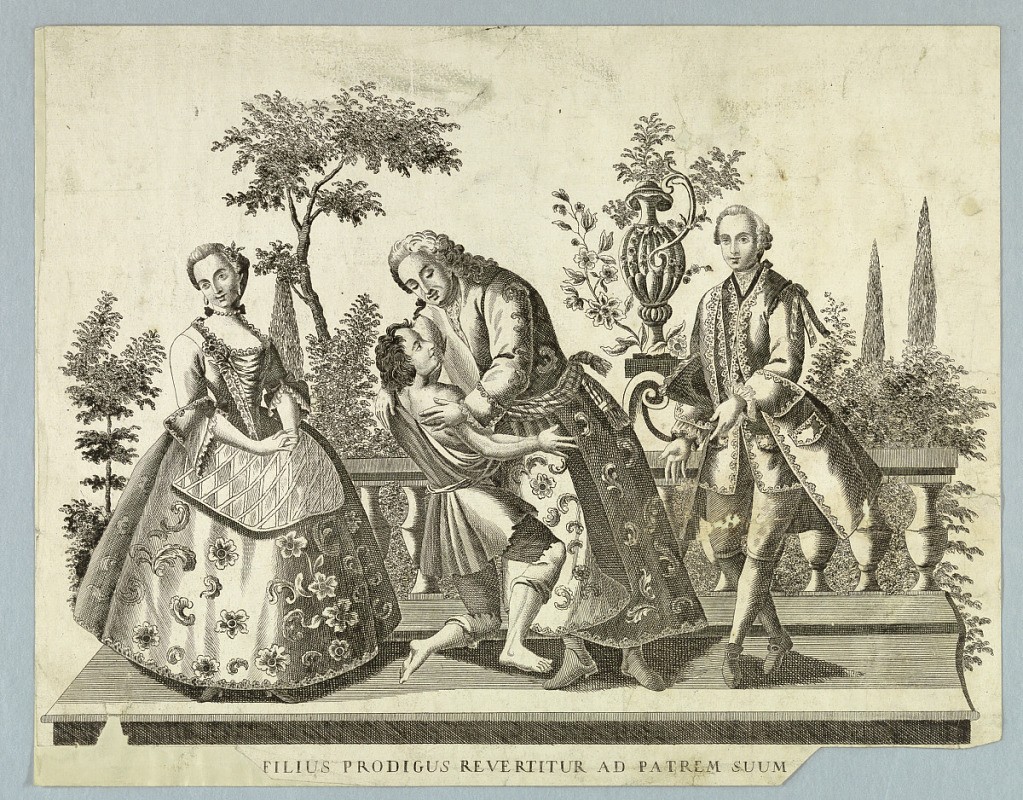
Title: The Return of the Prodigal Son
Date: ca. 1730
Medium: Engraving with etching on paper
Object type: Print
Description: Flanked by a girl and a stylishly clothed boy, the ragged and kneeling boy is embracedby his father, who wears a night robe.